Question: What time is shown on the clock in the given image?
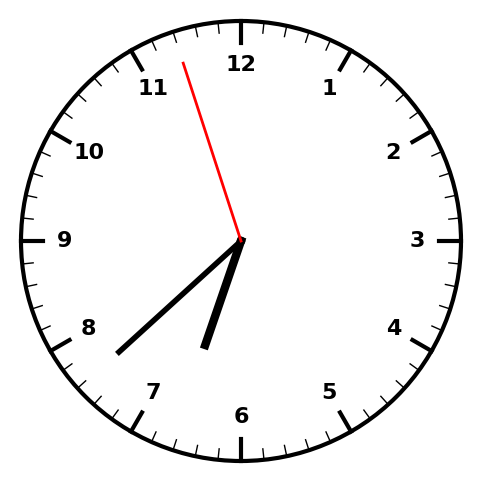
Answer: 06:37:57